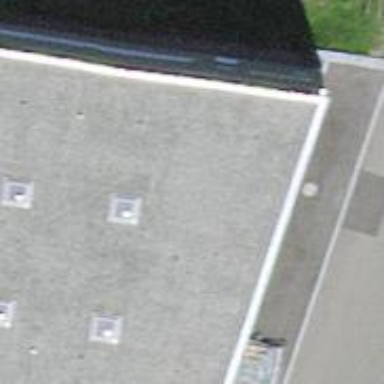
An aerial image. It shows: Industrial building.